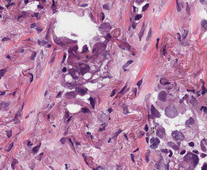
Tumor epithelial tissue: yes
Tumor-associated stroma tissue: yes
Normal tissue: no